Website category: university
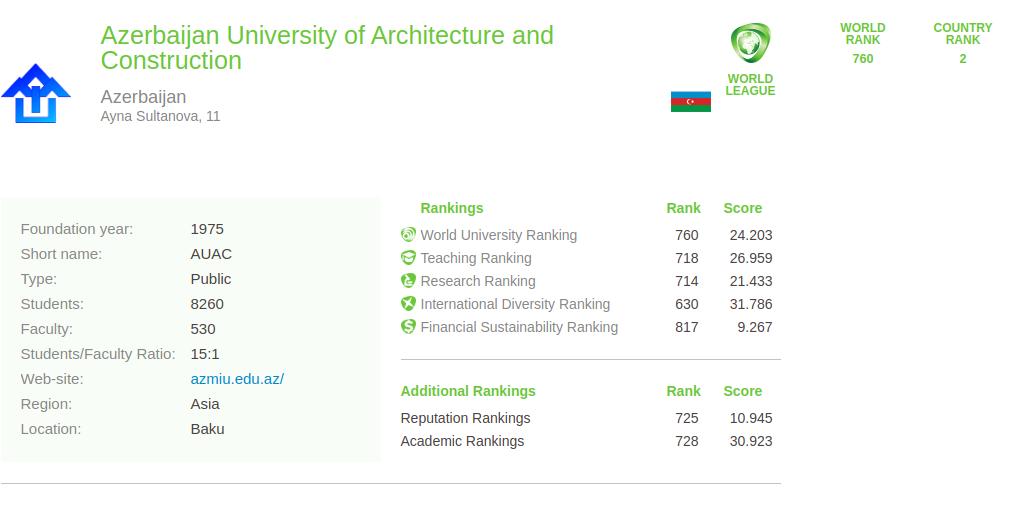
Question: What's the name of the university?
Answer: Azerbaijan University of Architecture and Construction

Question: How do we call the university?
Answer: Azerbaijan University of Architecture and Construction

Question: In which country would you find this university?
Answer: Azerbaijan

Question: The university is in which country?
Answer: Azerbaijan

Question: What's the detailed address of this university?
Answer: Ayna Sultanova, 11

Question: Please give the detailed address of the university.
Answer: Ayna Sultanova, 11

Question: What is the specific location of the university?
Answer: Ayna Sultanova, 11

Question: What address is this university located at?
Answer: Ayna Sultanova, 11

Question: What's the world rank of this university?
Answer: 760

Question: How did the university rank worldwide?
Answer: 760

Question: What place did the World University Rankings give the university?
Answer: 760

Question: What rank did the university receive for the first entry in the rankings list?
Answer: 760

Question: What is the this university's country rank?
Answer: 2

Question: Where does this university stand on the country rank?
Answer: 2

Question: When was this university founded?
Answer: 1975

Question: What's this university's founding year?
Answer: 1975

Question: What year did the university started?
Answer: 1975

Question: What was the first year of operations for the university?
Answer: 1975

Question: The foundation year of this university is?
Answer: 1975

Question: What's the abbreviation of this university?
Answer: AUAC

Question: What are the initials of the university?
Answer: AUAC

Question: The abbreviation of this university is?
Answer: AUAC

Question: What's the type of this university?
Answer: Public

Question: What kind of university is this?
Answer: Public

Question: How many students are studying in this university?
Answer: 8260

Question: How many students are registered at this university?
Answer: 8260

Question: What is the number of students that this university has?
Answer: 8260

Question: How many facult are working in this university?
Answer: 530

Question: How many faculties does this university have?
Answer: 530

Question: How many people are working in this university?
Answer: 530

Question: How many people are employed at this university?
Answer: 530

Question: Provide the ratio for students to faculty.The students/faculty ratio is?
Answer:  15 : 1

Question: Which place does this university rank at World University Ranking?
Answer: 760

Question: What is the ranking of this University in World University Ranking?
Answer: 760

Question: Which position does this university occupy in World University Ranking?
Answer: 760

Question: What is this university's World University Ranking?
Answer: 760

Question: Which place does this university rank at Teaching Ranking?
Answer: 718

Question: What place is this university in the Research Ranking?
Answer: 714

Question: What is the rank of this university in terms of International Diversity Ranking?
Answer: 630

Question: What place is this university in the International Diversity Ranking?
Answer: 630

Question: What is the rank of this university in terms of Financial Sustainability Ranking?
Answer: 817

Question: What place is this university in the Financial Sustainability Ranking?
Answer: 817

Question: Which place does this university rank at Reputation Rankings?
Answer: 725

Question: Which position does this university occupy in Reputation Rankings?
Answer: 725

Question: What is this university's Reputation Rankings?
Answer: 725

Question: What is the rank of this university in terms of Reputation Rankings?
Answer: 725

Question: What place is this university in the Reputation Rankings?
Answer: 725

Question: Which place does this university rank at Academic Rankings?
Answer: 728

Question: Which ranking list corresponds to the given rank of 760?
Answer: World University Ranking

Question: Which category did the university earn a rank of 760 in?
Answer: World University Ranking

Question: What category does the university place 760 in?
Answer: World University Ranking

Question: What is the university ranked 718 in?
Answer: Teaching Ranking

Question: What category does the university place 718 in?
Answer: Teaching Ranking

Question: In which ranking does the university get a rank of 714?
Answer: Research Ranking

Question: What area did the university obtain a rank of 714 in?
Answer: Research Ranking

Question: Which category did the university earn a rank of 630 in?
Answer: International Diversity Ranking

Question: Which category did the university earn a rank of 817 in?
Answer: Financial Sustainability Ranking

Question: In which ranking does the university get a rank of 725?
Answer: Reputation Rankings

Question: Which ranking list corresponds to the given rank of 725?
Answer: Reputation Rankings

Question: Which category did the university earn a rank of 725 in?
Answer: Reputation Rankings

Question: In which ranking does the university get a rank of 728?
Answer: Academic Rankings

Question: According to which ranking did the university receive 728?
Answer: Academic Rankings

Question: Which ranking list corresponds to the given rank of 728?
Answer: Academic Rankings

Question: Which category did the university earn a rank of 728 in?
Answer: Academic Rankings